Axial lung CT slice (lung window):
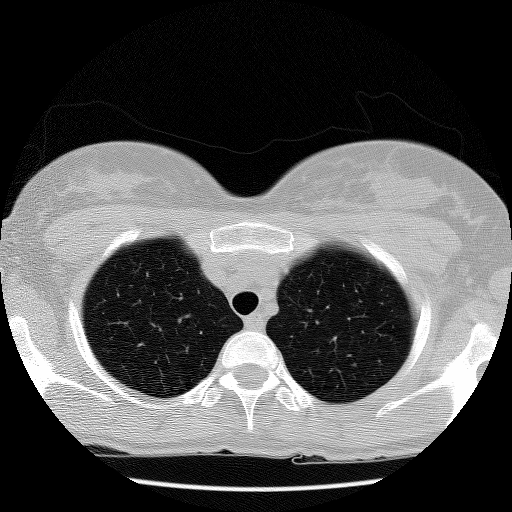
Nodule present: no